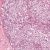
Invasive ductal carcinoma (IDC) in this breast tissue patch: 0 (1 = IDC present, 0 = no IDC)